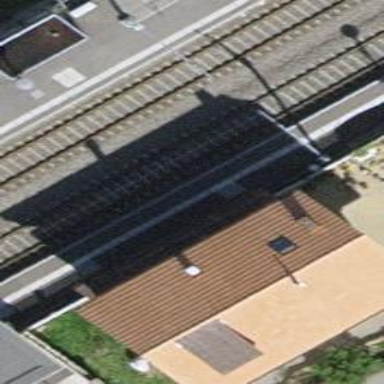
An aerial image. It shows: Public transport station located at railway halt.